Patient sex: M
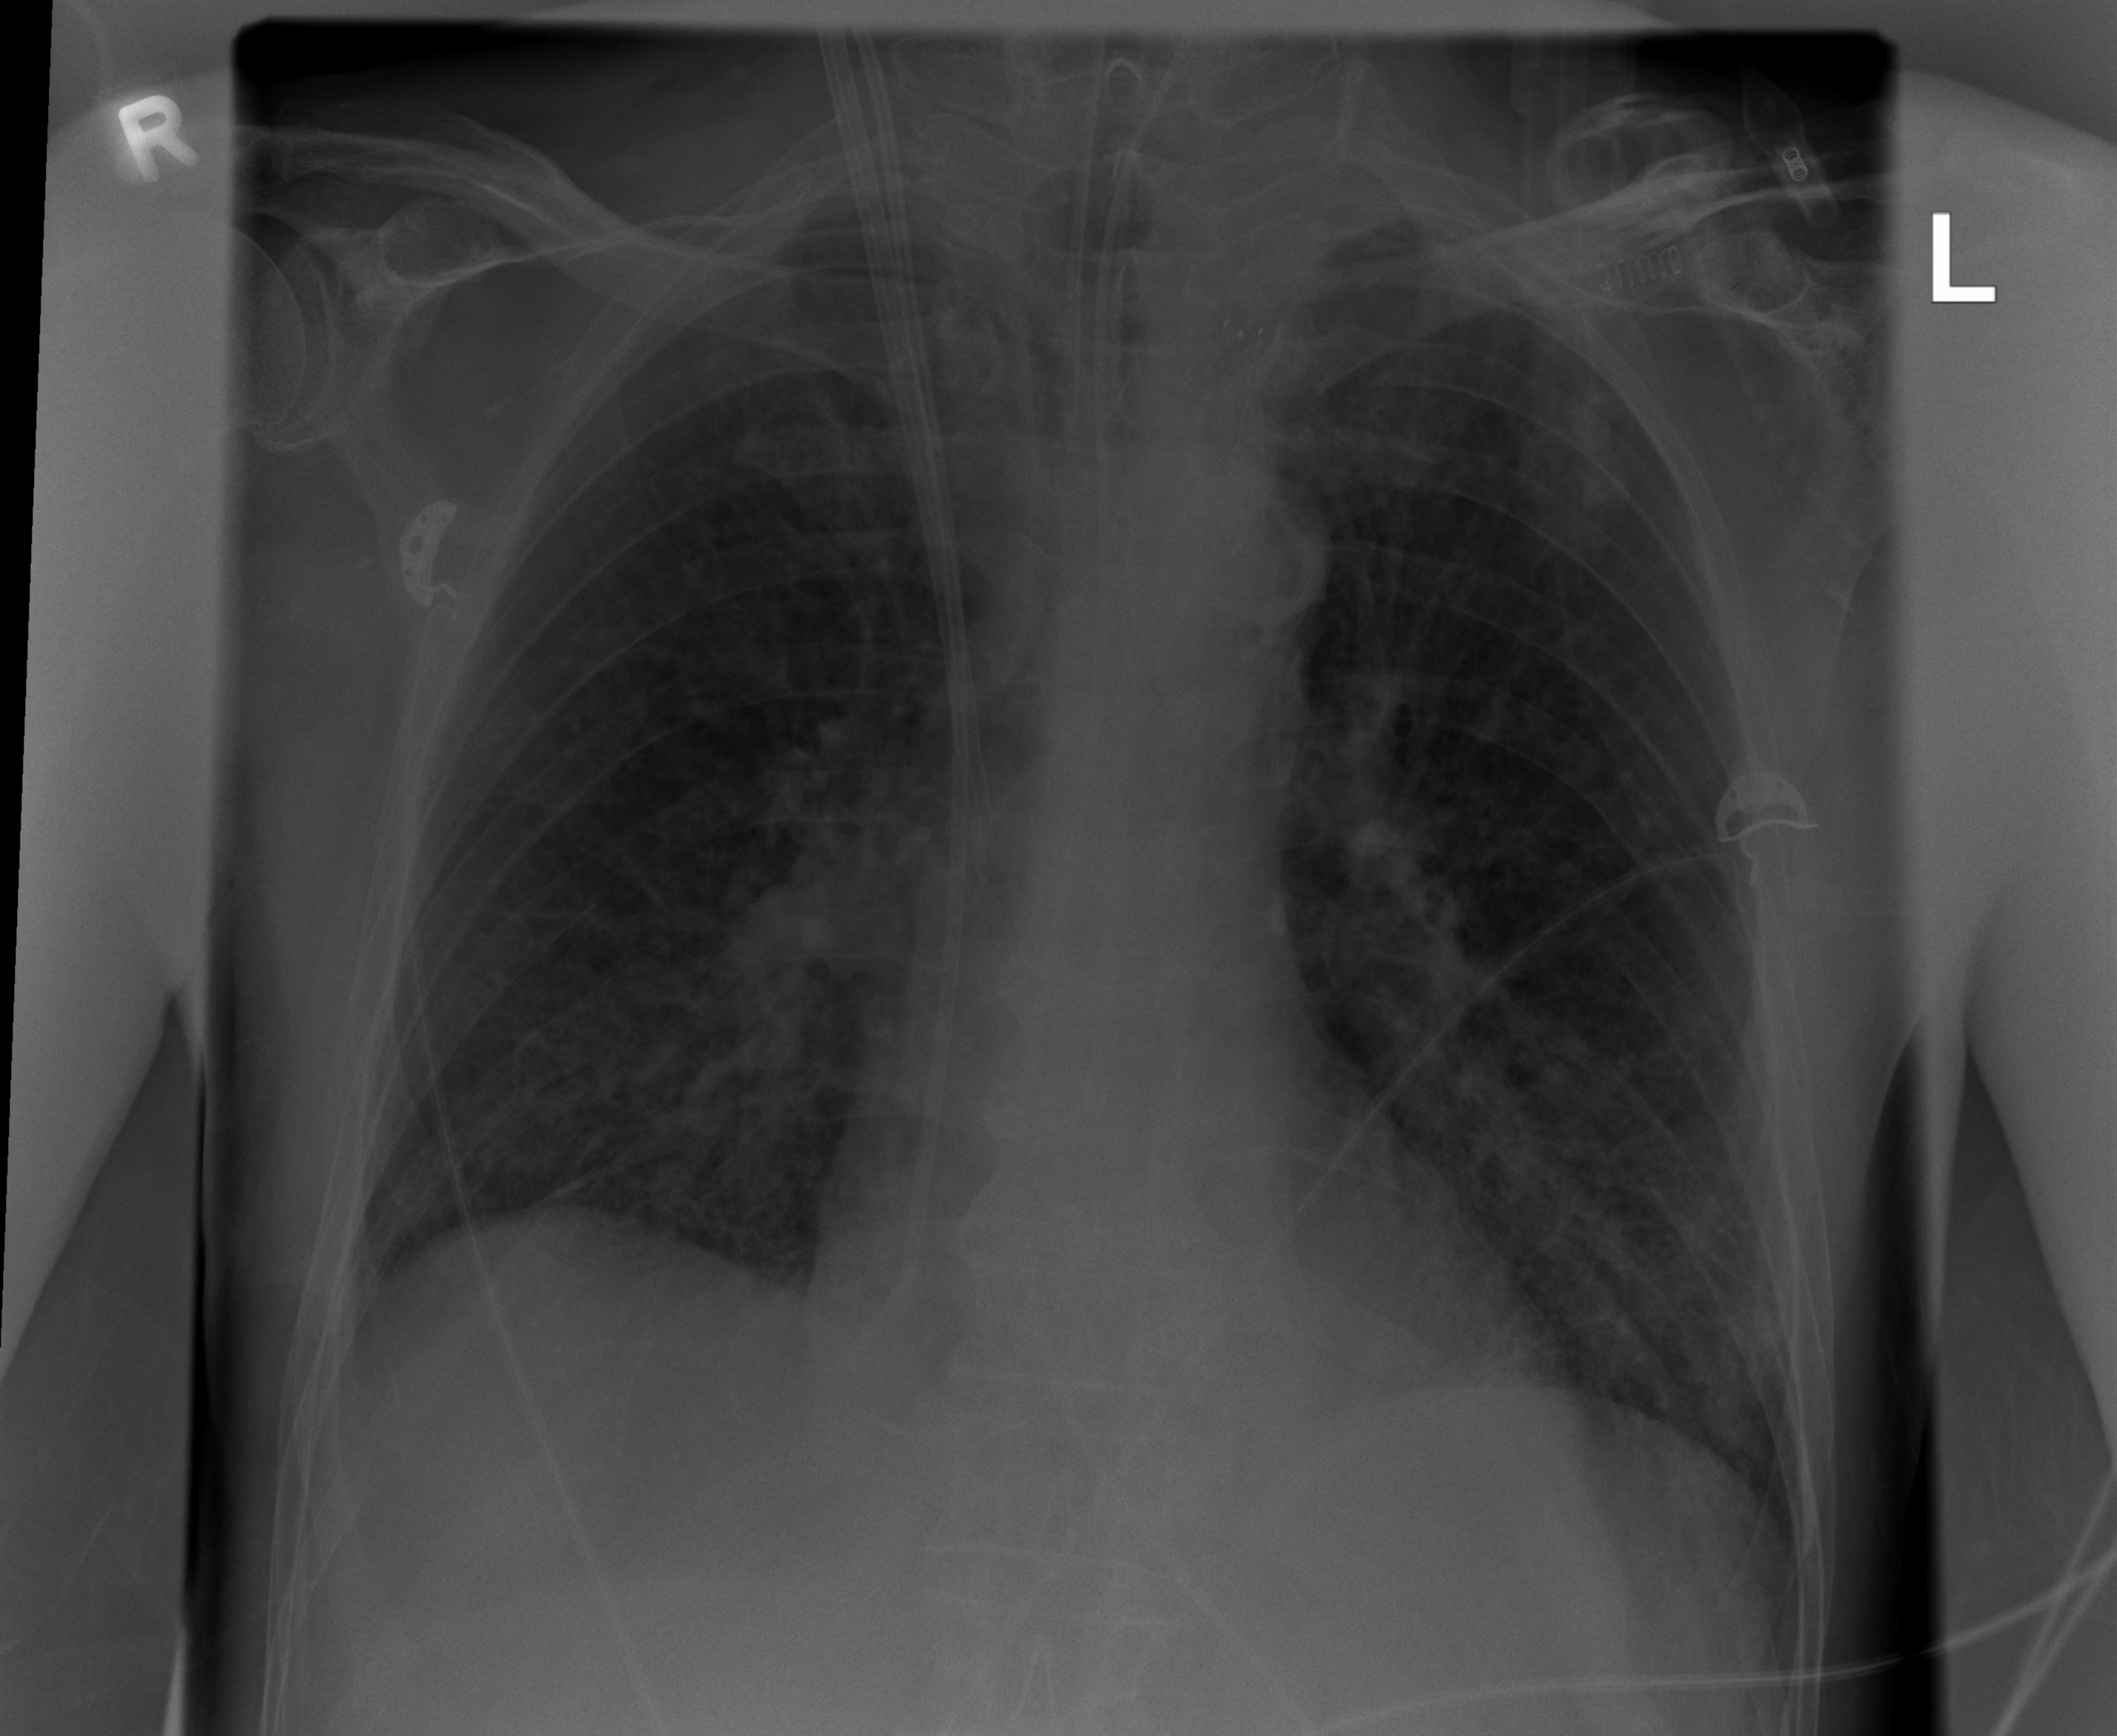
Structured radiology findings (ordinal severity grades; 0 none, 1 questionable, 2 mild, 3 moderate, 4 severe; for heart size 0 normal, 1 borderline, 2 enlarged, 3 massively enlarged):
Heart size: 0
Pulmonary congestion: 2
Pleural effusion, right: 1
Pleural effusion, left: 0
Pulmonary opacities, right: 2
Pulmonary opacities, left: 2
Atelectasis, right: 2
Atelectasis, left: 2